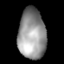
Tissue: lung
Cell type: Epithelial cells
Senescence score: 0.1636
Nuclear area (px): 1356
Mean DAPI intensity: 149.57